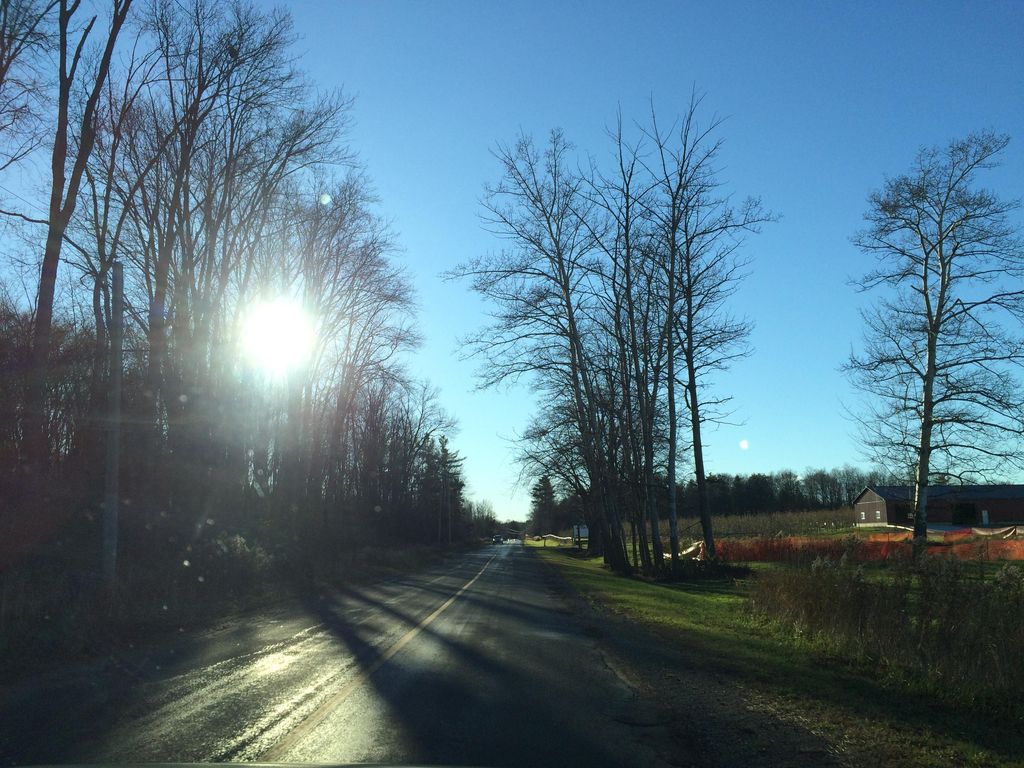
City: kitchener-waterloo